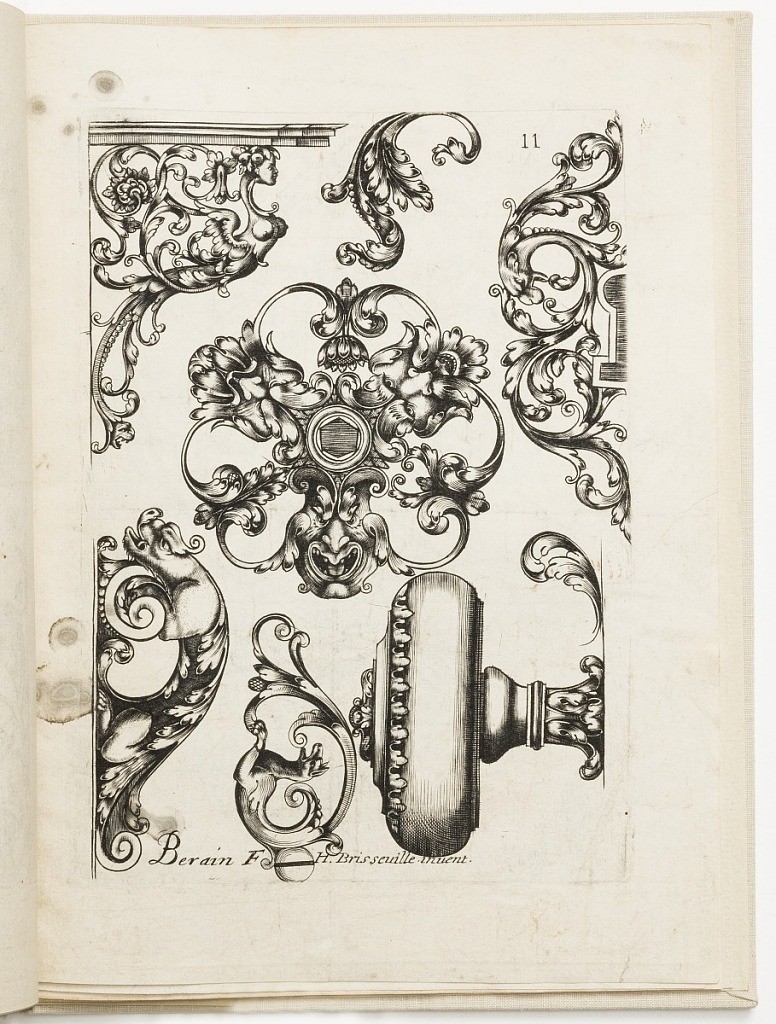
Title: Ornament Designs for Metal Objects
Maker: Hugues Brisville, French, active ca. 1663
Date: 1662
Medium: Engraving on laid paper
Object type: Print
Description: Vertical rectangle showing designs for a variety of metalwork objects. At right, half of an escutcheon; at left, a bracket; below, a handle.